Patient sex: M
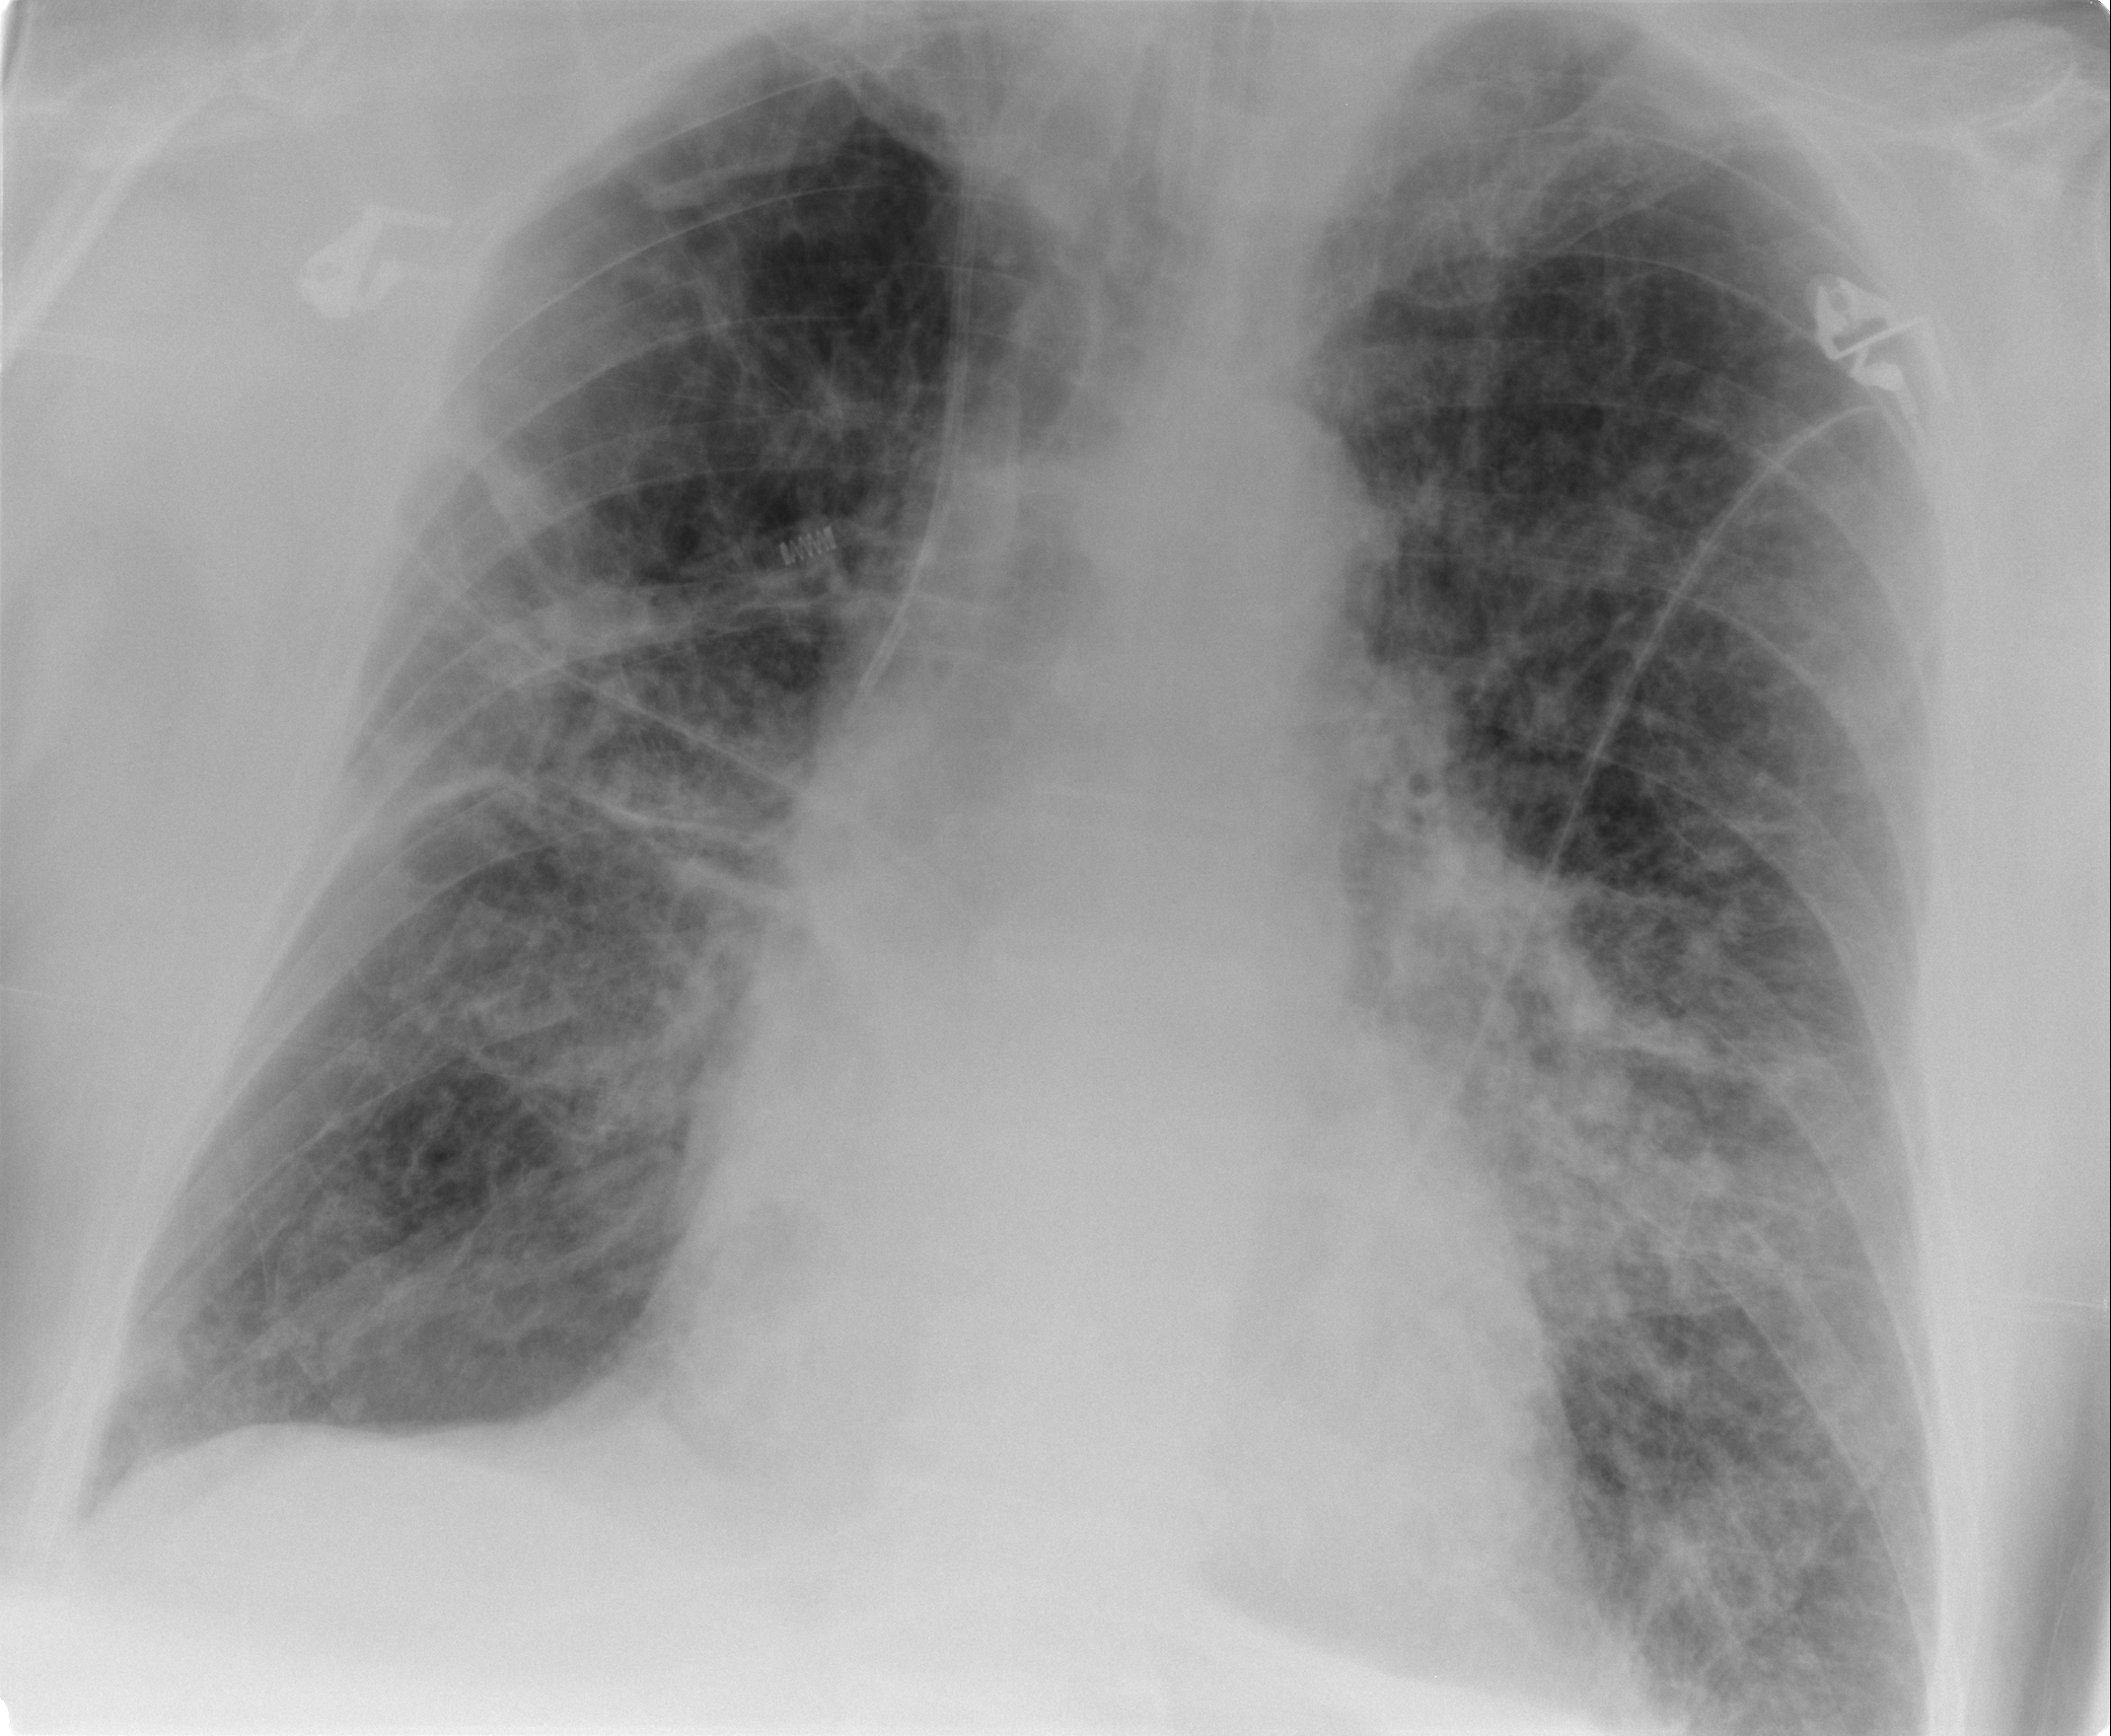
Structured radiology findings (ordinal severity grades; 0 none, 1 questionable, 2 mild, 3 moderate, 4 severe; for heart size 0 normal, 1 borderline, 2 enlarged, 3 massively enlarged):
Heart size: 2
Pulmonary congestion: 2
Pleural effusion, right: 2
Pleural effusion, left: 2
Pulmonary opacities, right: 2
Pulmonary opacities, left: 2
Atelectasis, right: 2
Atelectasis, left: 2